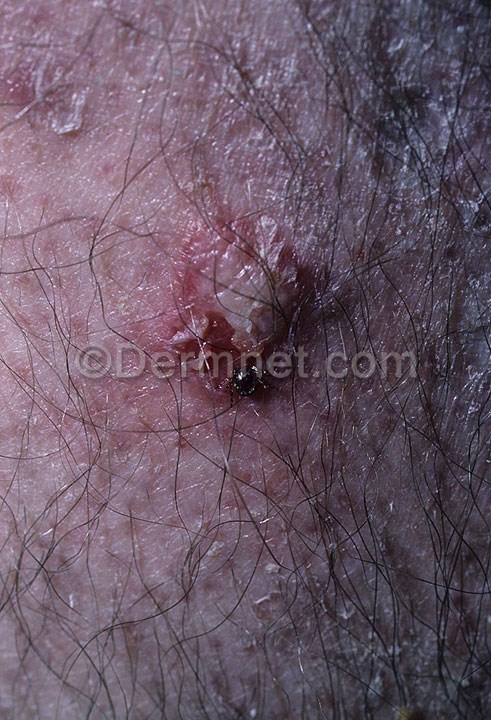
Disease: Scabies Lyme Disease and other Infestations and Bites